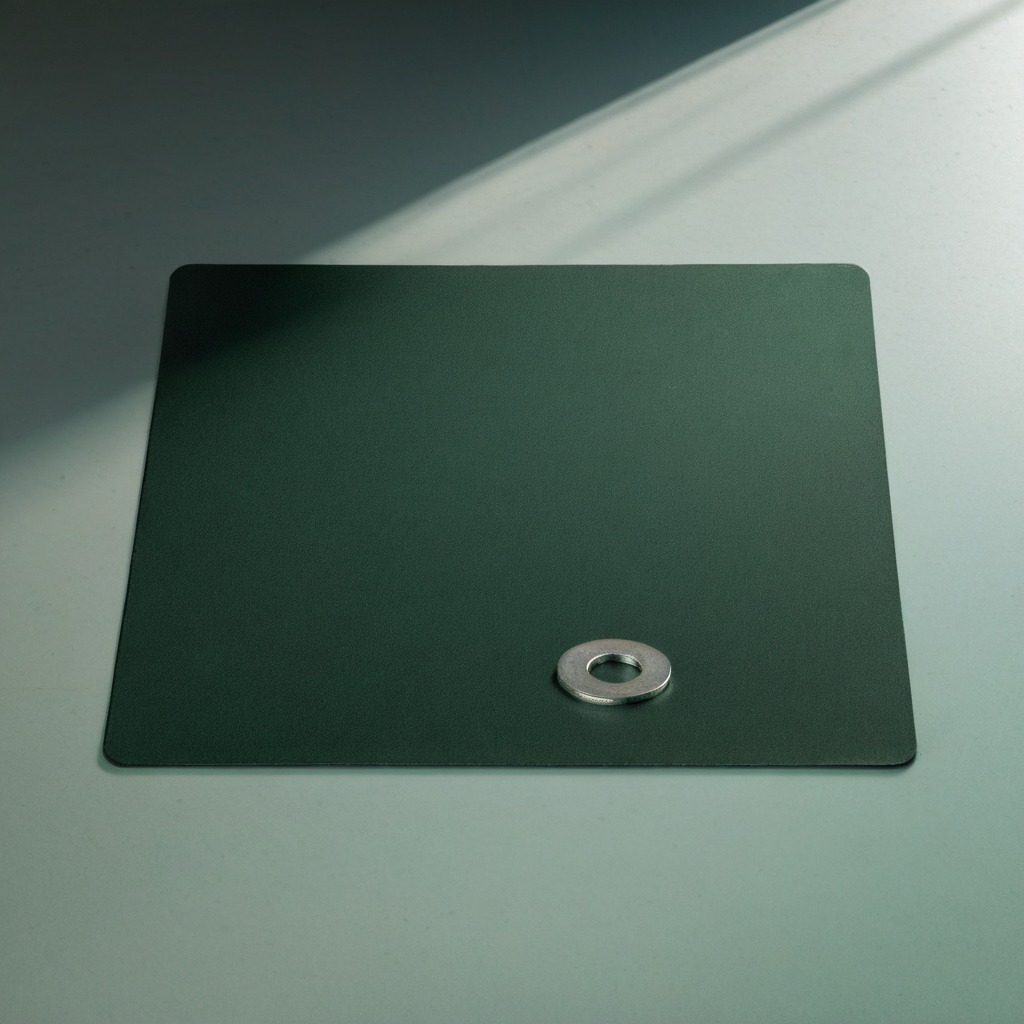
A flat metal washer lying on a clean granite tabletop covered with a green rubber mat inside a workshop under bright overhead lighting crisp shadows high clarity worn but beneath the mat